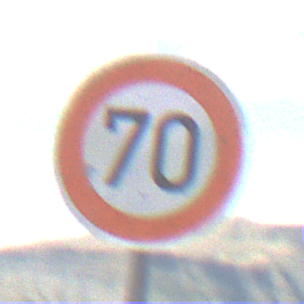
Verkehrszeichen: Geschwindigkeit70
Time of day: Midday
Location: Outdoor (Nature)
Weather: PartlyCloudy
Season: NotSpecified
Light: Natural